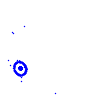
Particle: electron